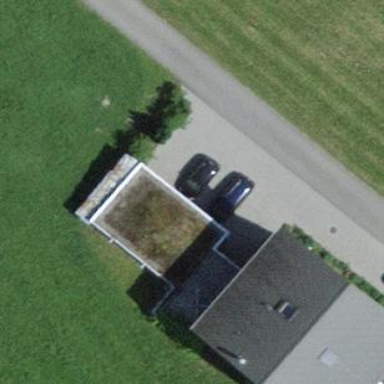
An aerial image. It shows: Garage building.